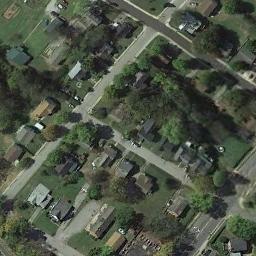
Label: residential